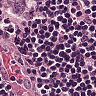
Metastatic tissue present: yes